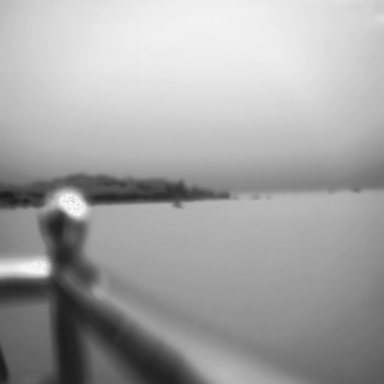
There is a canoe in the infrared image.